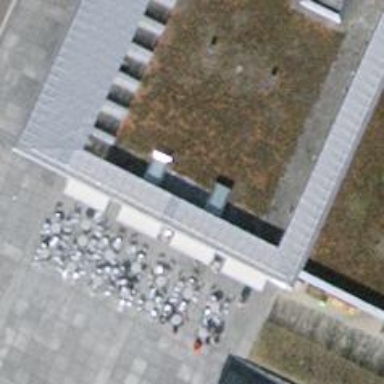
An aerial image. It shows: Café.